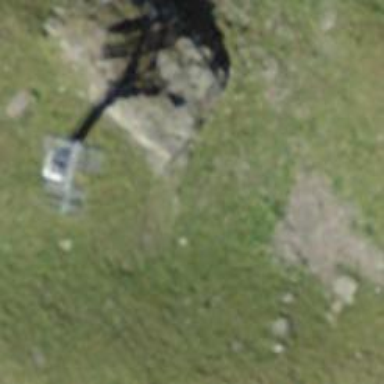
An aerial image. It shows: Chair lift.